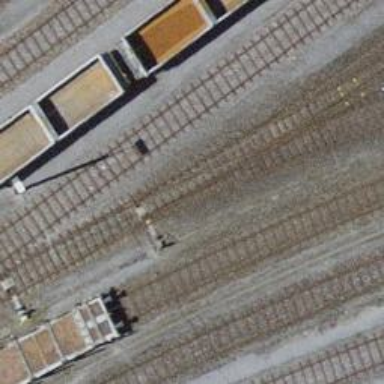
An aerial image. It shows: Rail yard with electrified rails and single track.